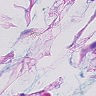
Metastatic tissue present: no